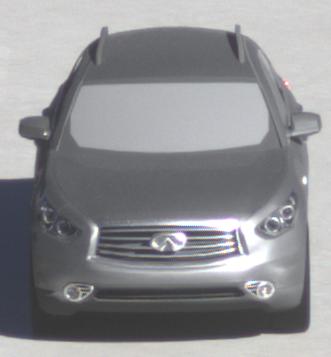
Make: Infiniti
Model: FX 37
Detailed model: FX (S51)
Model produced from: 2012/07
Model produced until: 2013/10
Doors: 5
Color: gray
Road condition: wet road
Daytime: midday
Contrast: high contrast